Aerial crown-view tile of a tropical tree (Barro Colorado Island, Panama), acquired 20250317:
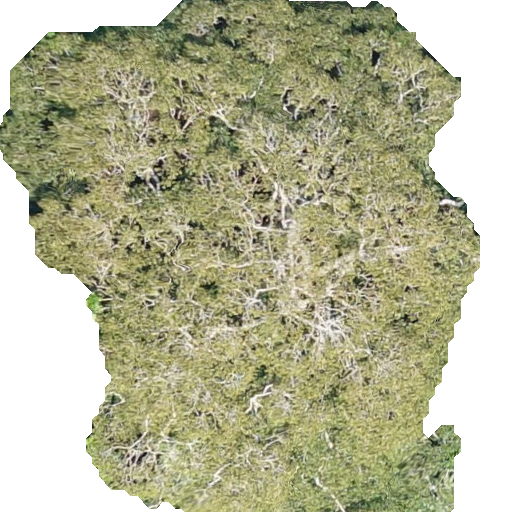
Species: Dipteryx oleifera
GBIF accepted scientific name: Dipteryx oleifera
Crown area: 294.148 m²